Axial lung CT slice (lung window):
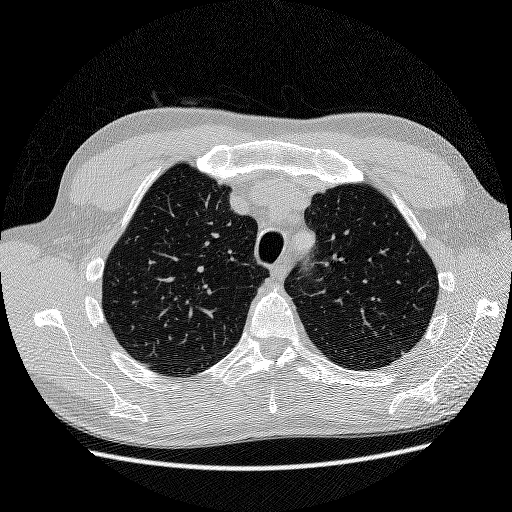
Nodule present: no